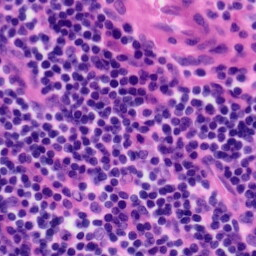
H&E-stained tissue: Tonsil